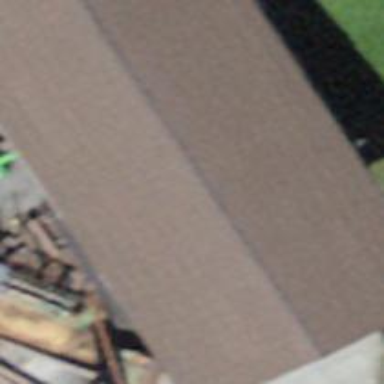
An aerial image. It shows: Sawmill building.